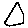
Label: triangle